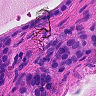
Metastatic tissue present: yes